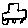
Label: car